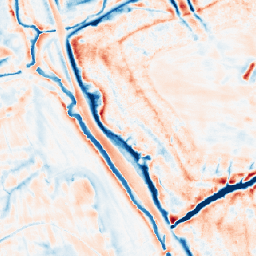
Category: edge_preserving
Decomposition family: bilateral
Decomposition parameters: d: 21
sigma_color: 100
sigma_space: 75
Upsampling method: nearest
Upsampling parameters: scale: 4
Upsampling scale: 4